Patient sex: M
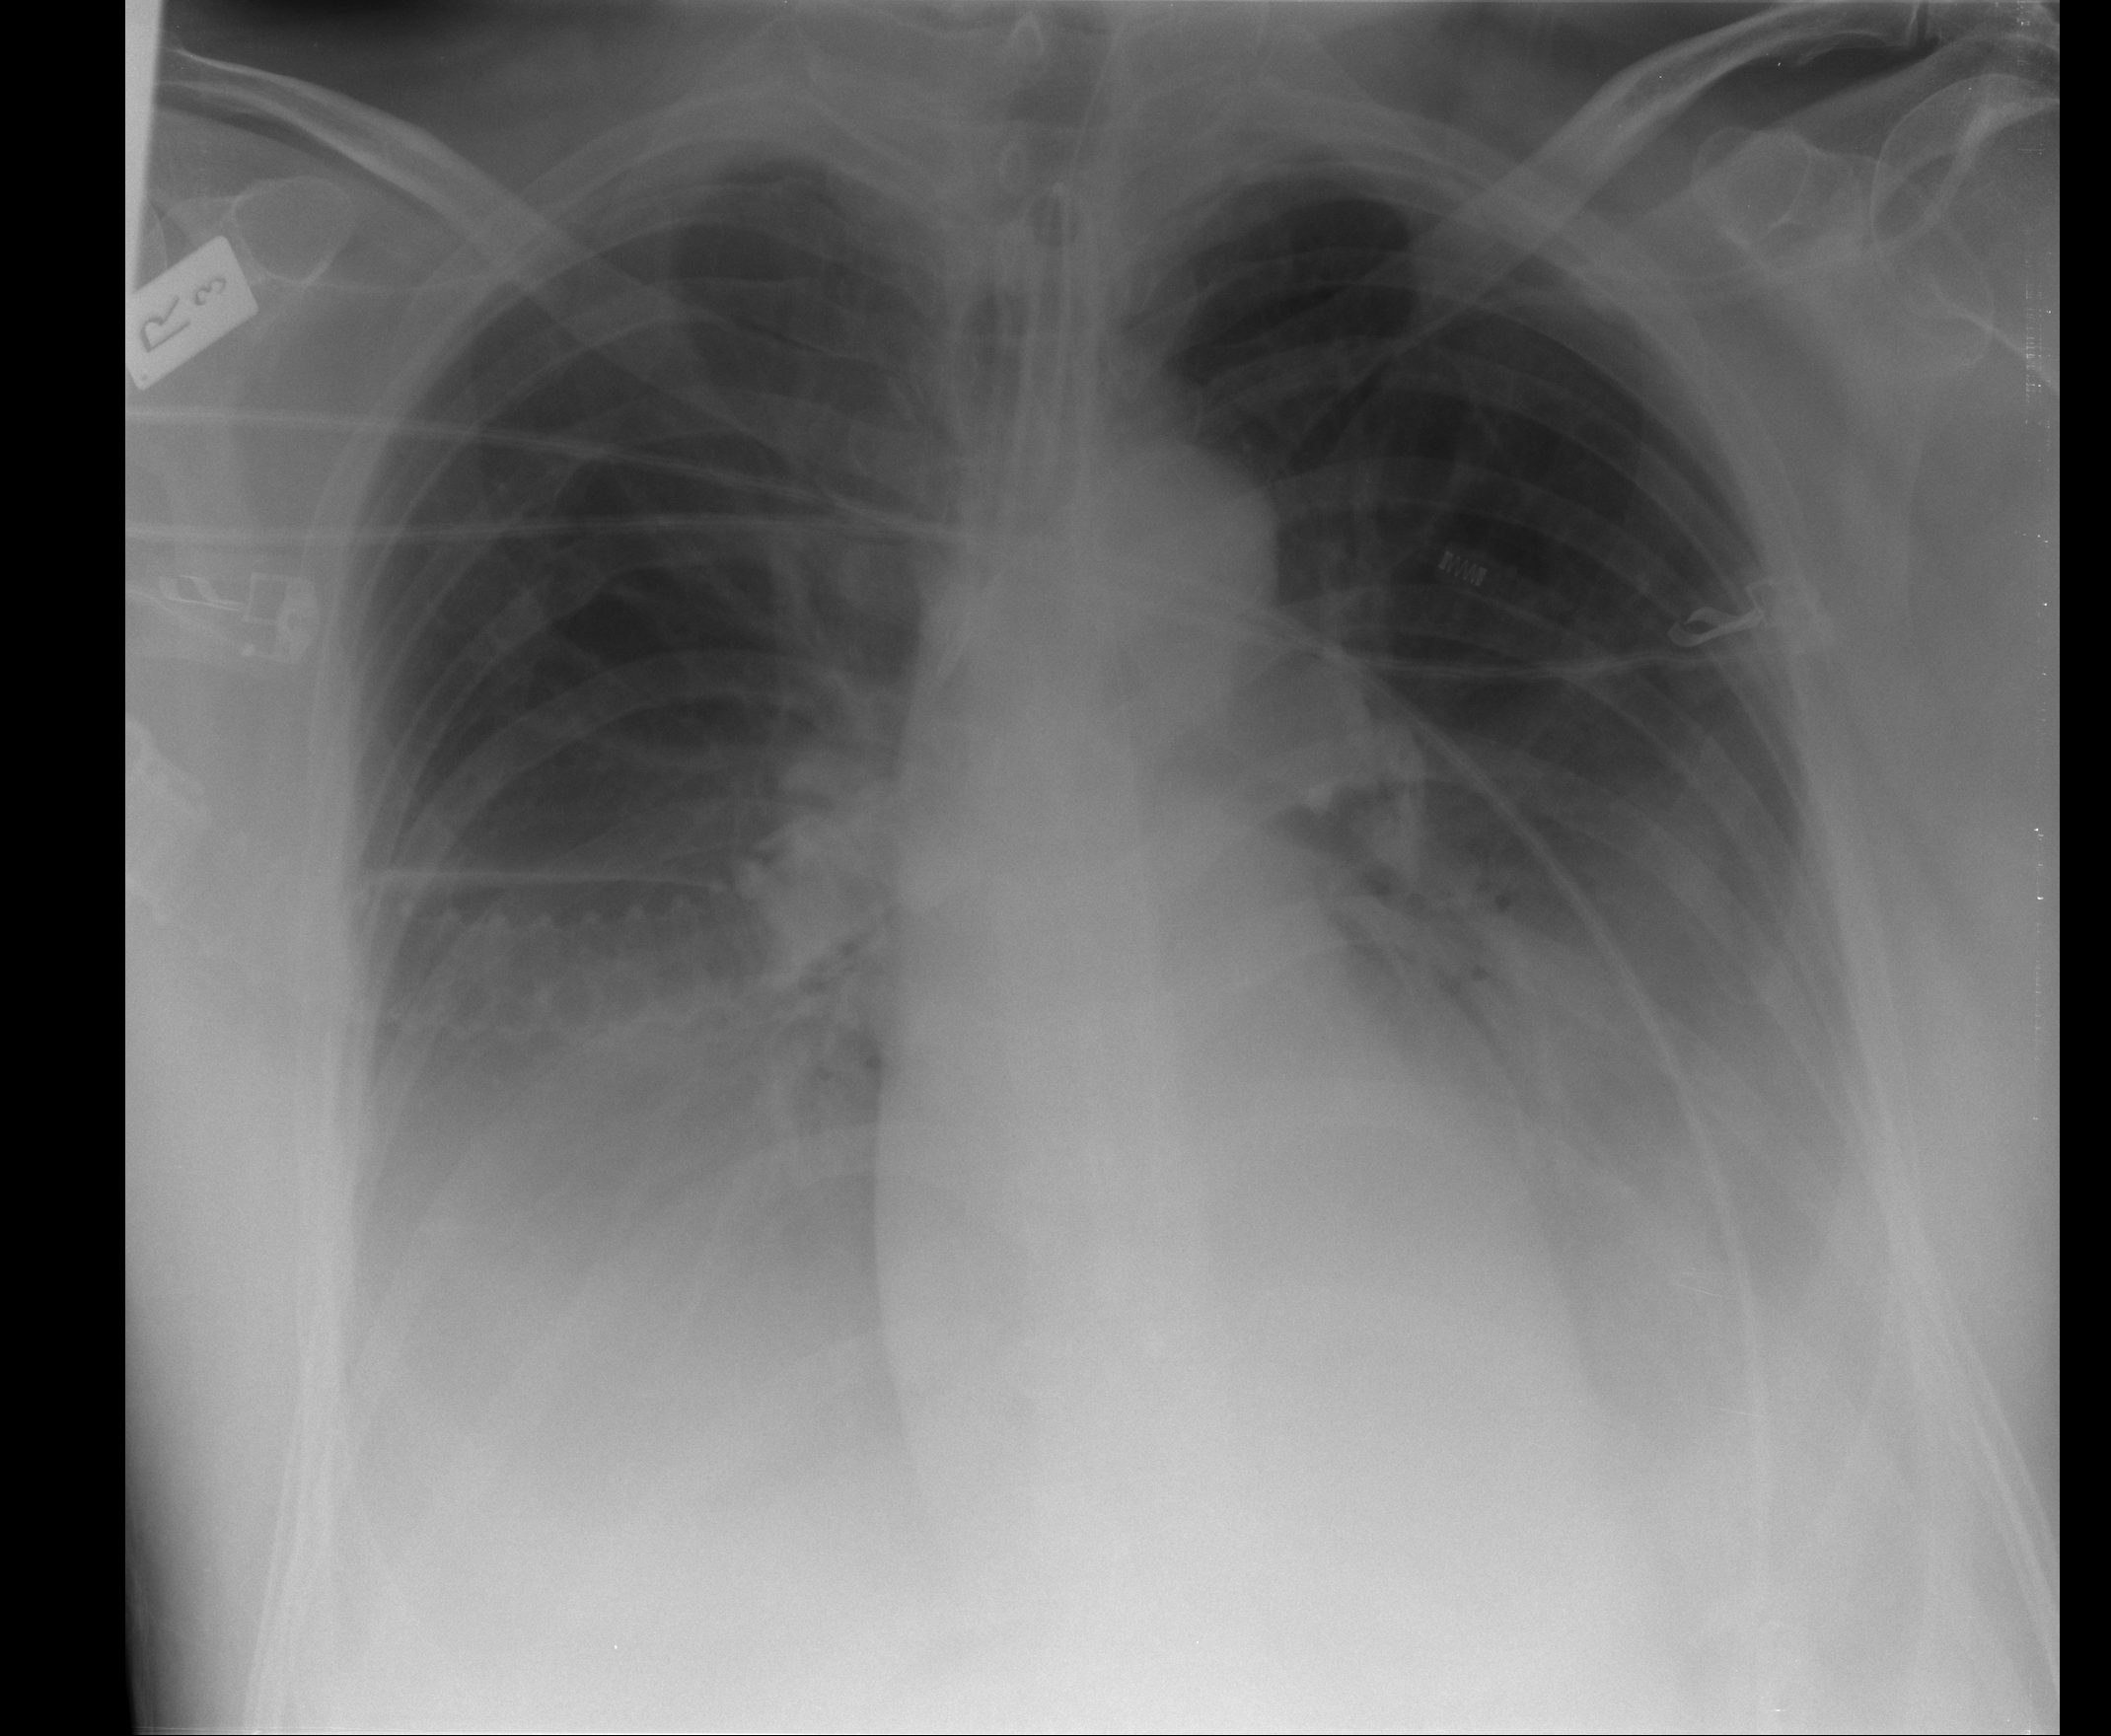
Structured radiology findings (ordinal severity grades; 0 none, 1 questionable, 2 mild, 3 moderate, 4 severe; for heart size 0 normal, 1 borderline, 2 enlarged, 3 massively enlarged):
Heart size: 0
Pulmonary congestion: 0
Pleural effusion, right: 3
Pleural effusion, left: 3
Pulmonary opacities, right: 0
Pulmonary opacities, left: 0
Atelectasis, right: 3
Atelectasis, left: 3